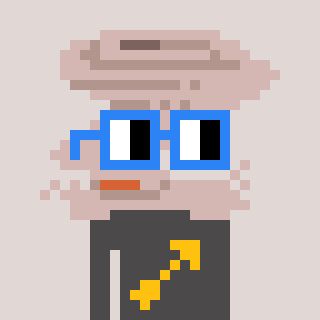
a pixel art character with square blue glasses, a tornado-shaped head and a grayscale-colored body on a warm background